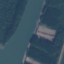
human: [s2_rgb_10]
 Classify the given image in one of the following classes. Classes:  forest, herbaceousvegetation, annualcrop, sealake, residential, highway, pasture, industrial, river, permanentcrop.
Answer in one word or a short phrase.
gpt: River